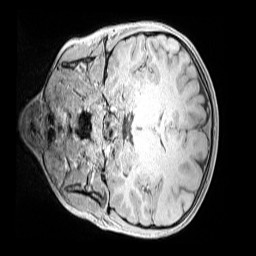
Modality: MP2RAGE
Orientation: coronal
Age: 11
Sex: female
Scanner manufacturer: siemens
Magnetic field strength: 3 T
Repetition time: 4 s
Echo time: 0.00299 s